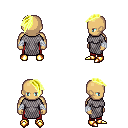
a pixel art fantasy rpg character, male body template, human, tanned skin, chain mail, red pants, gold long mohawk hairstyle, white cloth bandages, gold boots, four views (front, back, left, right), 2x2 character sprite sheet, small pixel art, hard edges, no anti-aliasing